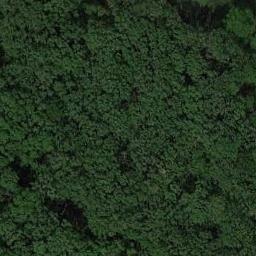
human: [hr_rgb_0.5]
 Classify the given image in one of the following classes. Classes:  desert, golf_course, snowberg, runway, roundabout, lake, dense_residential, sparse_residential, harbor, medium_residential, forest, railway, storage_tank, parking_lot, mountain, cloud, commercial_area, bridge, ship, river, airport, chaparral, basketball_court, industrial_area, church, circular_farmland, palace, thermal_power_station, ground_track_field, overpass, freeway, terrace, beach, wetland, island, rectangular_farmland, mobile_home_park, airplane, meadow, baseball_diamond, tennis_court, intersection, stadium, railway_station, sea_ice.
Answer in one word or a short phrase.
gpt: forest